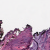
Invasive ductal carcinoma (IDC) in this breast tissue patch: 0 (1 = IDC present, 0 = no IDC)